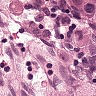
Metastatic tissue present: yes